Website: bh-photo
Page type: address-validator
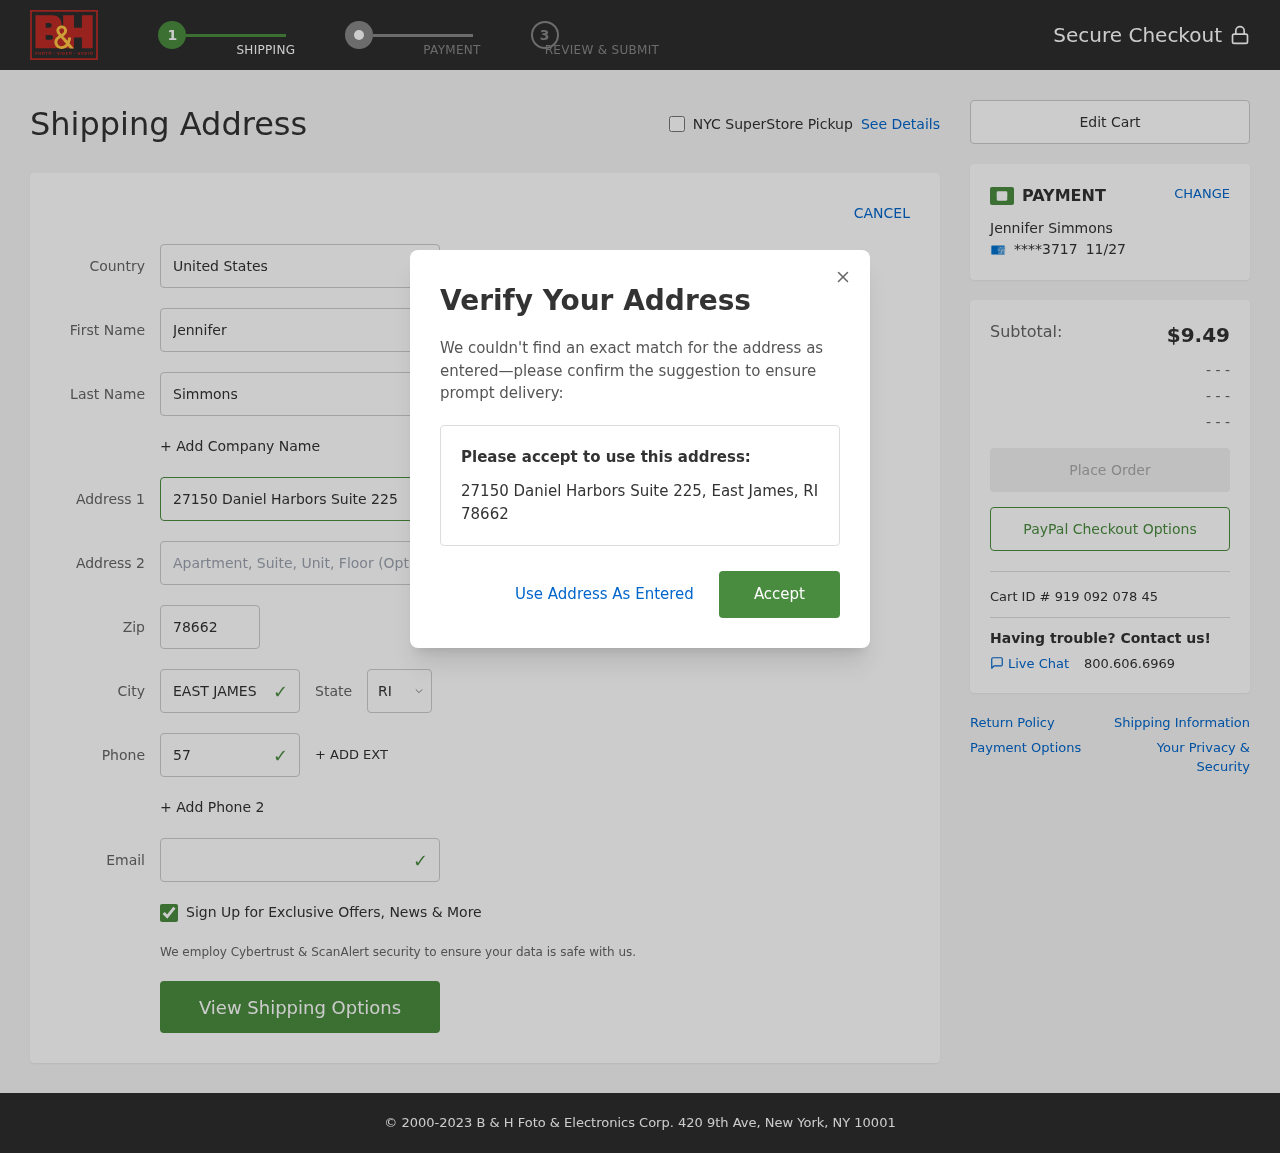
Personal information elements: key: PII_CARD_EXPIRY
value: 11/27
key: PII_CARD_LAST4
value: ****3717
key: PII_CITY
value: East James
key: PII_COUNTRY
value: United States
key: PII_EMAIL
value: jennifer.simmons@gmail.com
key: PII_FIRSTNAME
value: Jennifer
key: PII_FULLNAME
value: Jennifer Simmons
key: PII_LASTNAME
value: Simmons
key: PII_PHONE
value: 5787972341
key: PII_POSTCODE
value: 78662
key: PII_STATE_ABBR
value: RI
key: PII_STREET
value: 27150 Daniel Harbors Suite 225
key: PII_CITY_STATE_ZIP
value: East James, RI 78662
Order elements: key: ORDER_SUBTOTAL
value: $9.49
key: ORDER_ID
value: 919 092 078 45